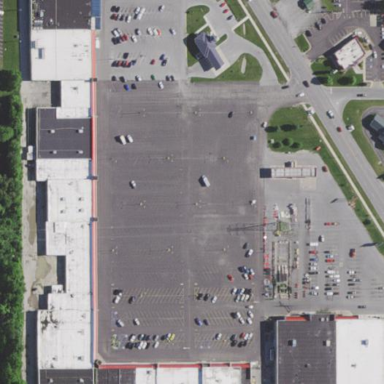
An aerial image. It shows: Mall.